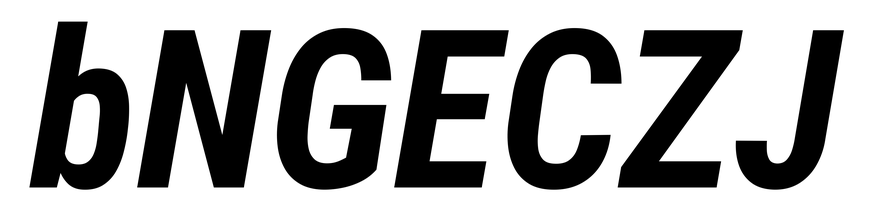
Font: Roboto-Italic_Condensed_Bold_Italic